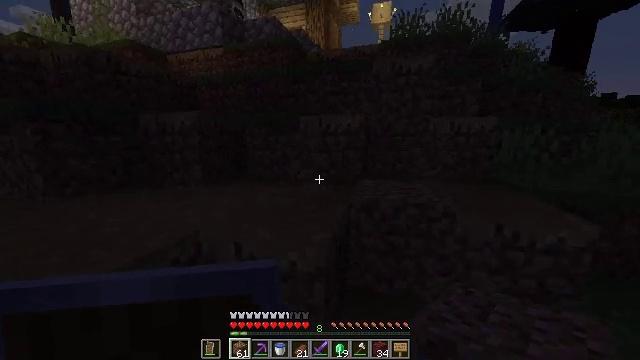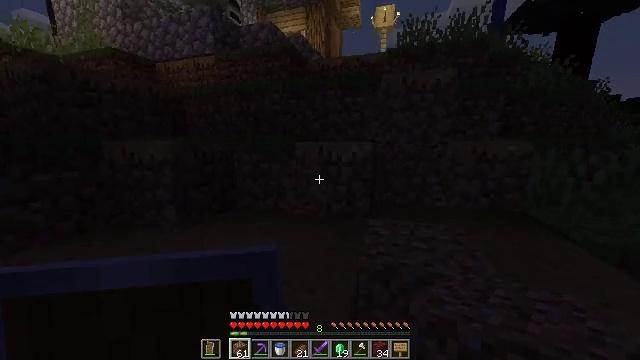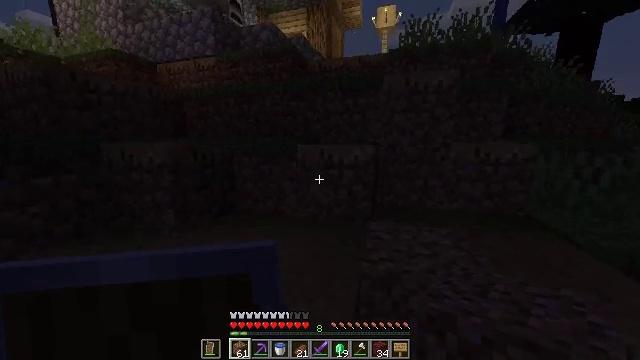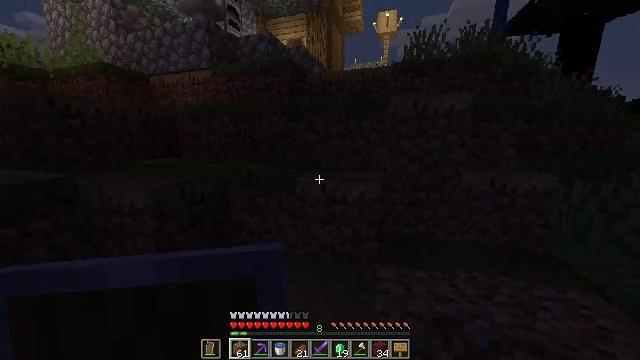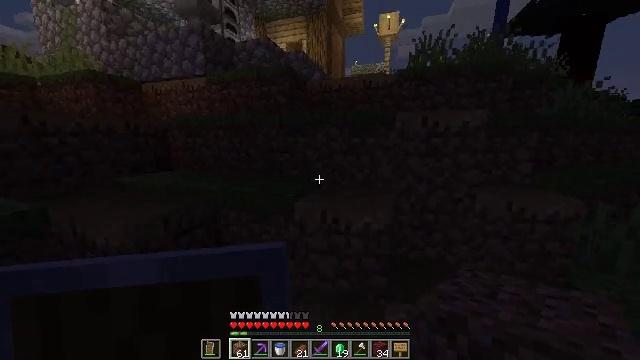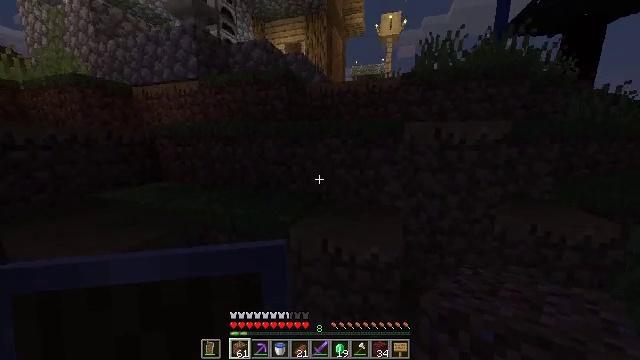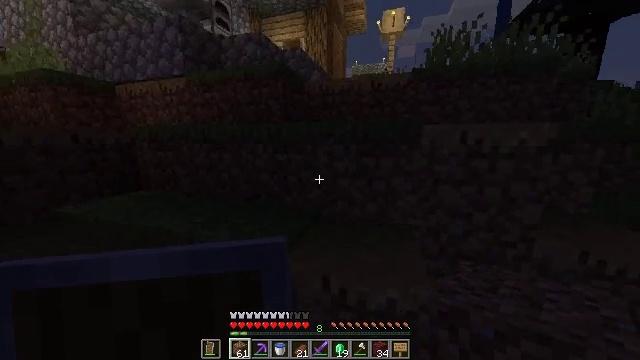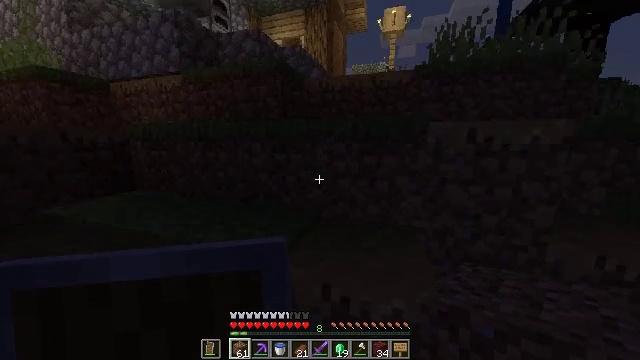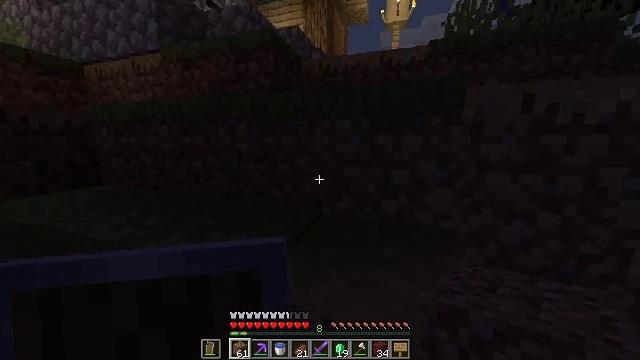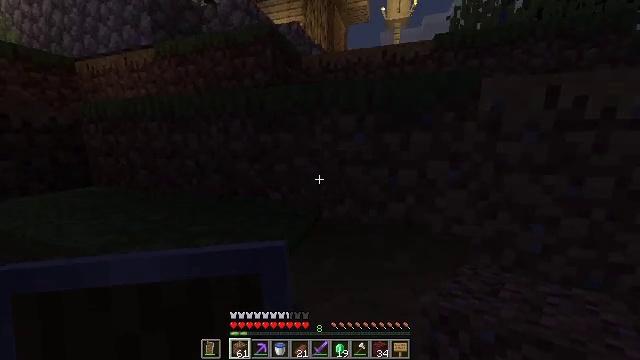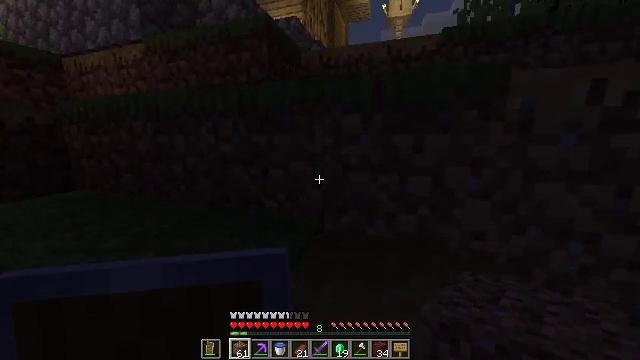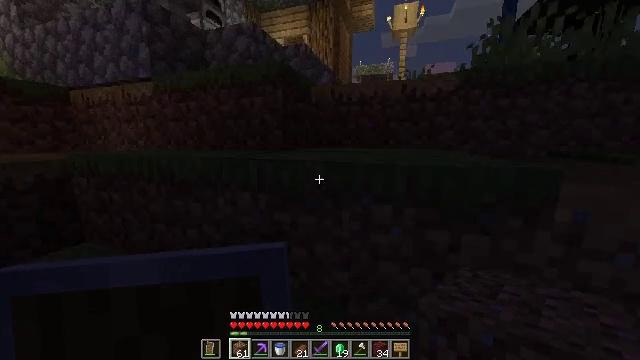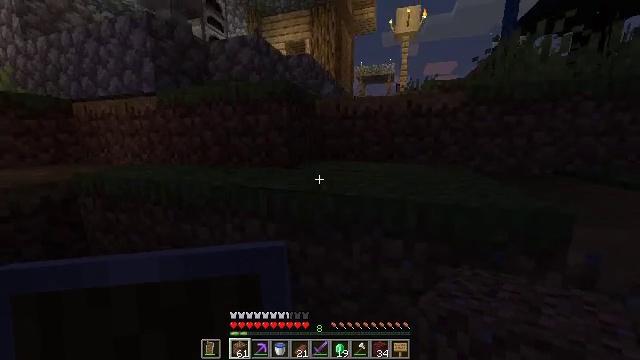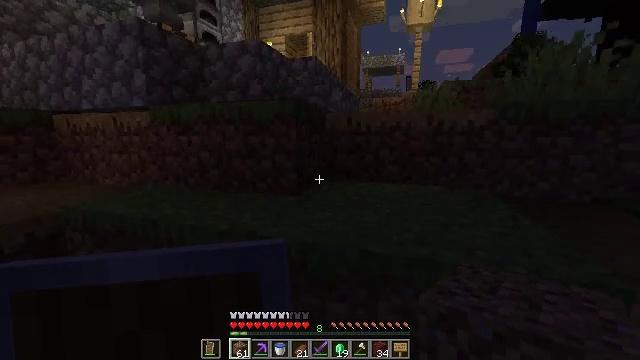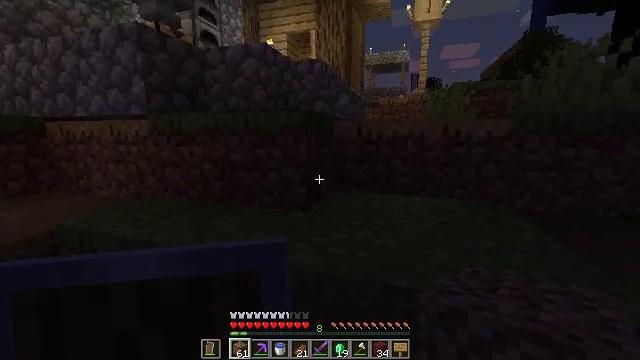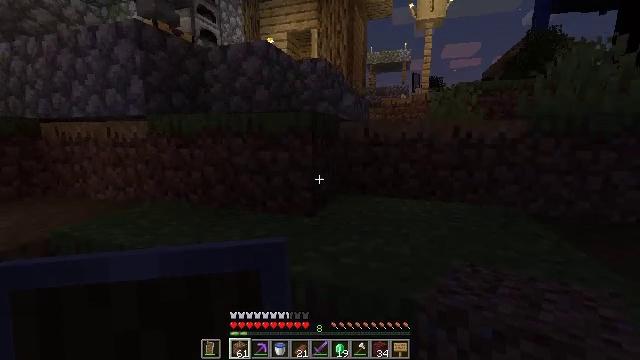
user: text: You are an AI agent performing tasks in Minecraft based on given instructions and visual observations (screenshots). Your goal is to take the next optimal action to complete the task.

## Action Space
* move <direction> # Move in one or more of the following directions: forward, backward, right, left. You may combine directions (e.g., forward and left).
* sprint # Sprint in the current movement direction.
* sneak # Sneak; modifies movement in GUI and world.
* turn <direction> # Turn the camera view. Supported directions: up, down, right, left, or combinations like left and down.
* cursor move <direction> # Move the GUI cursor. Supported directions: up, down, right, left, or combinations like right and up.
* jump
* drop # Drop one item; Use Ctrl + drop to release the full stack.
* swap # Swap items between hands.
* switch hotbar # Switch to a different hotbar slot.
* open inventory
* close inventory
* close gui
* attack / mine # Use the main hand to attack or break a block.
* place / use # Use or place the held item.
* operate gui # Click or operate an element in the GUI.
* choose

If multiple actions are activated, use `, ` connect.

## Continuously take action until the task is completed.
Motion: motion action
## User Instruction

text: Break the bamboo stalk.
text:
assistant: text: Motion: move forward, jump
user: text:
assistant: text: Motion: move forward, jump
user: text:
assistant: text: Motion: move forward, jump
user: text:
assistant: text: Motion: move forward, jump
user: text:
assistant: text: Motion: move forward
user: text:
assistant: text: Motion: move forward
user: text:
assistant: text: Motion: move forward
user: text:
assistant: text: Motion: move forward
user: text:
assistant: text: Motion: move forward
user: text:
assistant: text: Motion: move forward, jump
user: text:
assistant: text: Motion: move forward, jump
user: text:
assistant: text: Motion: move forward, jump
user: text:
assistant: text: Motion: move forward, jump
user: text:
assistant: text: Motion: move forward
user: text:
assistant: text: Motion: move forward
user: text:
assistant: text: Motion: move forward
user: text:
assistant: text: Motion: move forward
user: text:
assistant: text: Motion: move forward
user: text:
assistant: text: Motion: move forward, jump
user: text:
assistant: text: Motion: move forward, jump
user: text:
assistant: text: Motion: move forward, jump
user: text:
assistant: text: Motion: move forward, jump
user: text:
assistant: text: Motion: move forward
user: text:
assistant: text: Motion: move forward
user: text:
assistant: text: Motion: move forward
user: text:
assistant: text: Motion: move forward
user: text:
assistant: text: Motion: move forward, jump
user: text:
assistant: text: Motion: move forward, jump
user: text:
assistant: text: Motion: move forward, jump
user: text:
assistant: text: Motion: move forward, jump